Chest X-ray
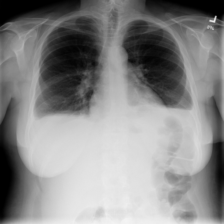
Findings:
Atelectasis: positive
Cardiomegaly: negative
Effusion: positive
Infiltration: negative
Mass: positive
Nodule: negative
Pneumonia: negative
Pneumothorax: negative
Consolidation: positive
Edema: negative
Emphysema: negative
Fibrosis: negative
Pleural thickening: negative
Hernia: negative